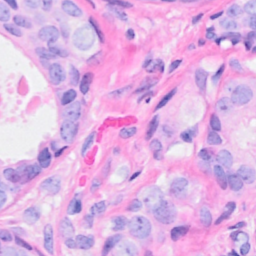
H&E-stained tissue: Breast